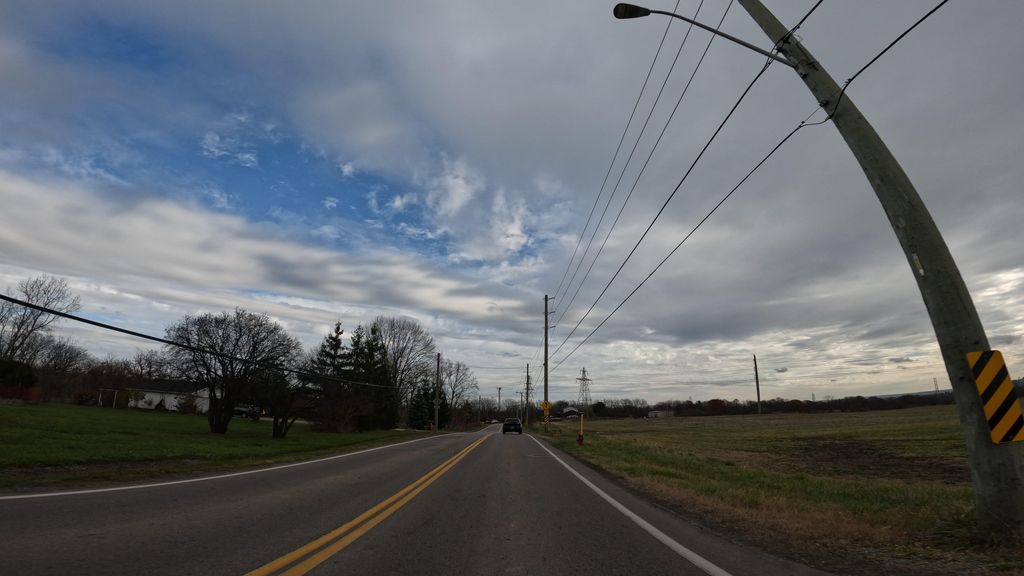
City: hamilton